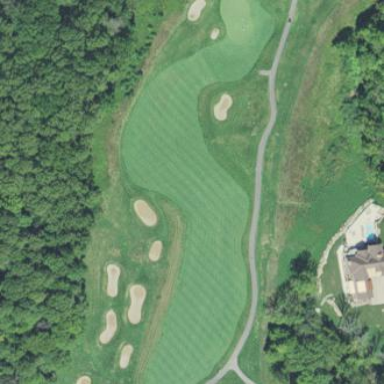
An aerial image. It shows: Area with grass used as rough in golf course.